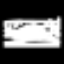
Label: angel